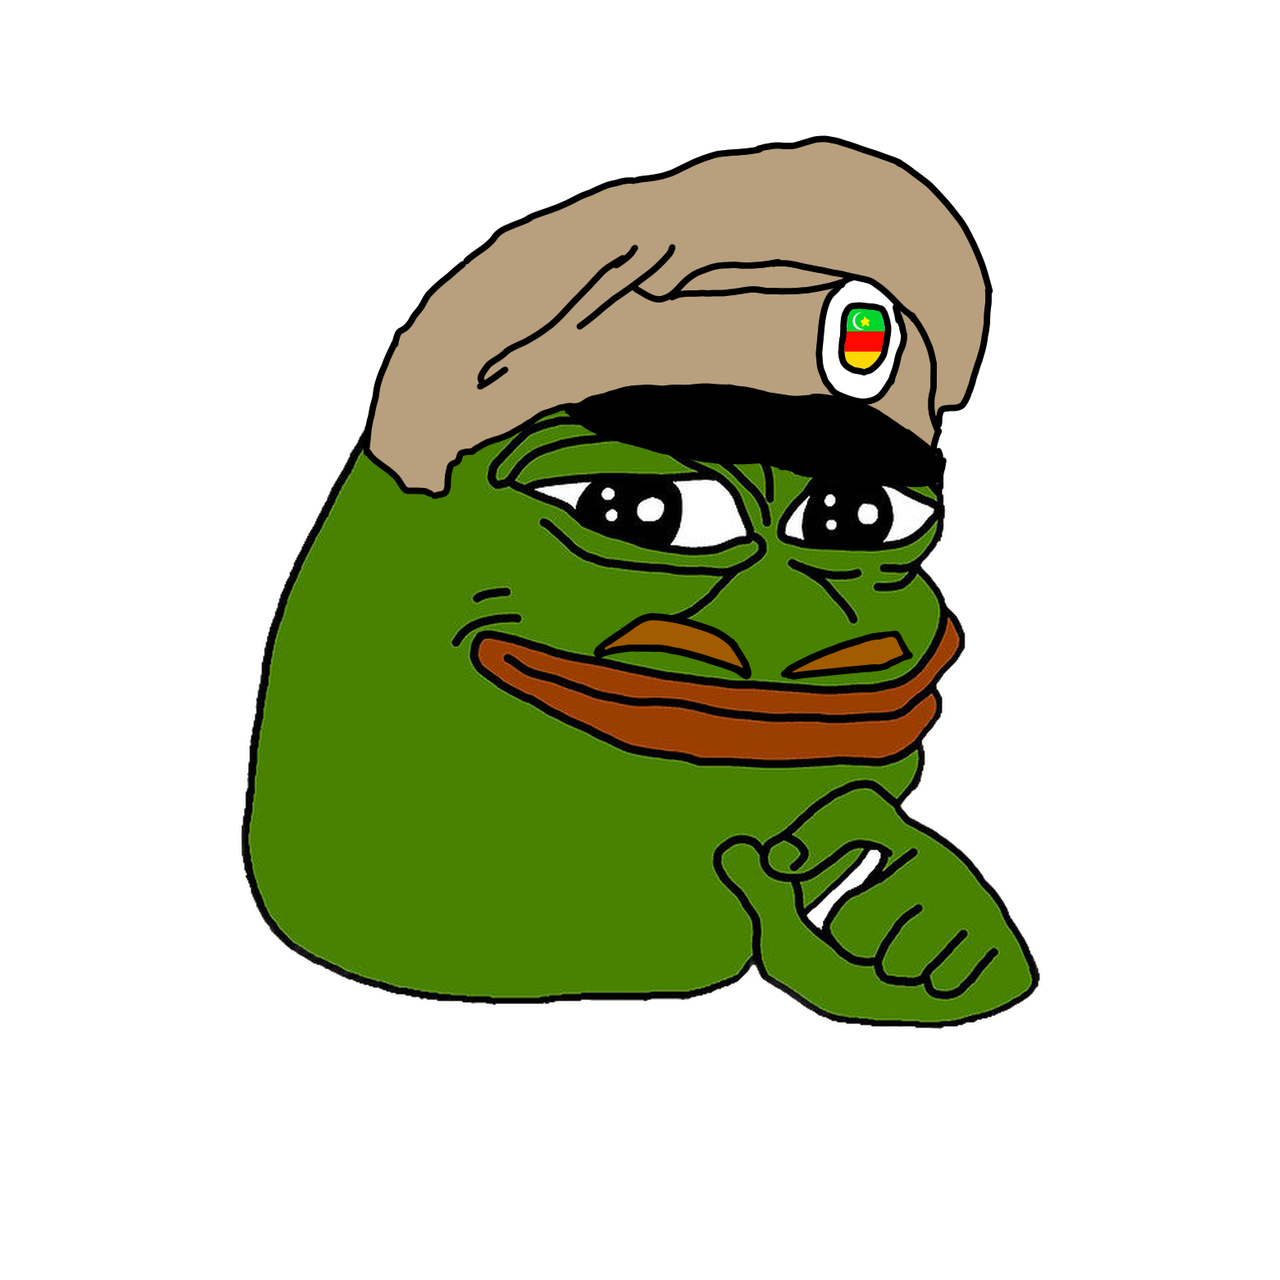
Label: 5_Pepe